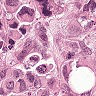
Metastatic tissue present: yes